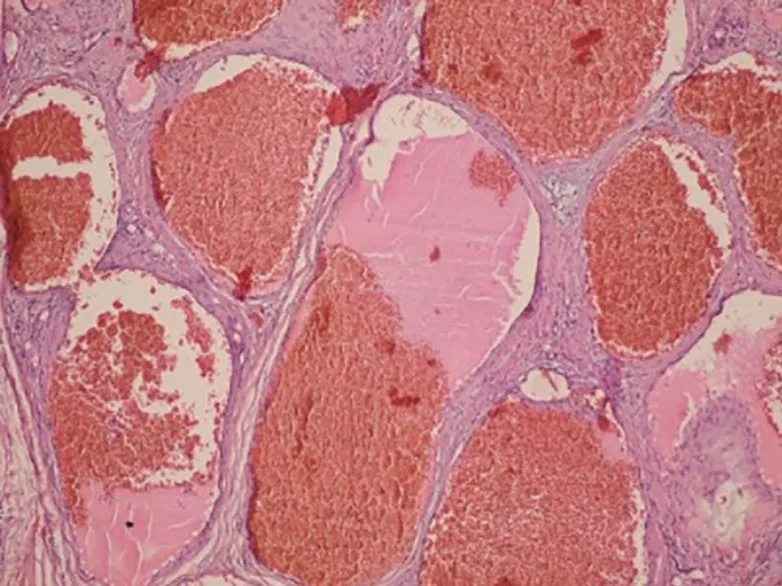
Section shows dilated blood vessels arranged back to back and containing blood and lymph (Hematoxylin and Eosin, x100).
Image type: pathology (h&e)